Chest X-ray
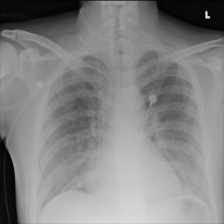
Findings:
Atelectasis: negative
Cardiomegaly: negative
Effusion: negative
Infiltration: positive
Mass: negative
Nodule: negative
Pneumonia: negative
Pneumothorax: negative
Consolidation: negative
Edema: negative
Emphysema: negative
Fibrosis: negative
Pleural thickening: negative
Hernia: negative